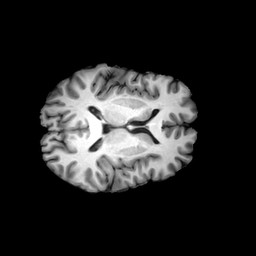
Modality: T1w
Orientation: axial
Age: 43
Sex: female
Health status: ill